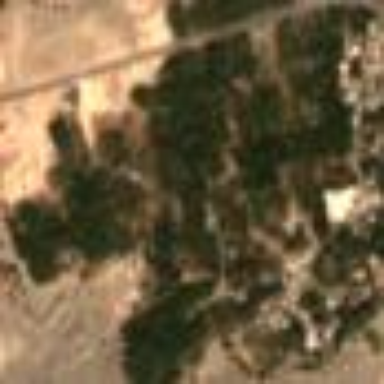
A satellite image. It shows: Orchard filled with evergreen broadleaved date palms.